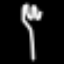
Label: fork